Question: I'm after some advice in what direction to take the develop of a new feature in ongoing project. I've been asked to build a new search to act like the hotel search results on hipmunk or kayak - where I load the data in small blocks, say for example 10 hotels per call and reorder as the data comes in.
The site is written in Laravel 4 and the old search was using a basic search with pagination through infinite scroll. Someone mentioned that it would be easier to build this feature in a javascript framework like AngularJS, although this site is already built but I would consider rewriting if there was the benefit.
Currently the project is set up with a backend team who provide us with an API for the data, originally we had considered AngularJS but the data generally requires editing to be useful. The other option may be to use the current Laravel site and turn it into a middle API ready for a javascript framework.
I'm not really sure what direction to take on this. Write my own custom jquery plugin to handle it and keep the current site, or go for AngularJS. I'd really appreciate any advice
I have found a useful plugin that may help me a lot: <URL>
Below is an example of the hipmunk search, you can see they have different hotels. I took these screenshots right after each other. I'm trying to recreate a search system like this.

After doing further research into different options I found using an Observable Array to keep track of everything was a good idea. I found small library to be used with underscore.js:
<URL>
Now its just a case of handling the updating and filtering of the array which I've got a large amount written so far.
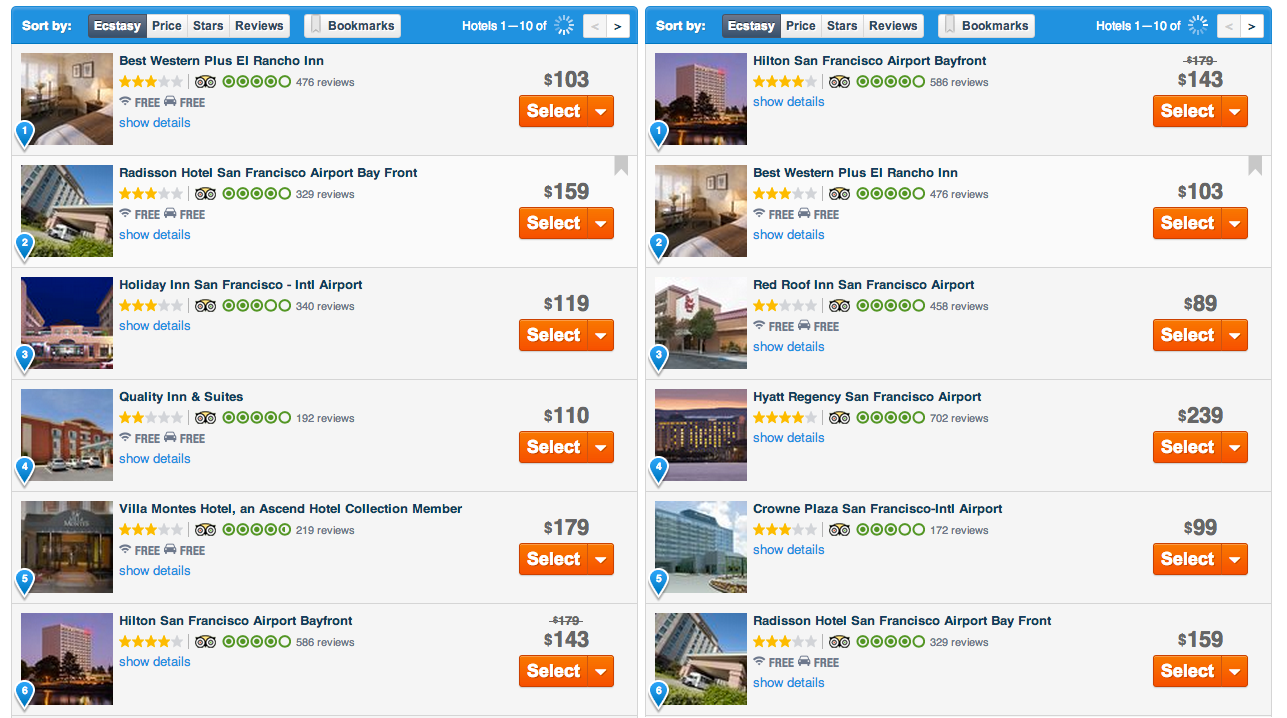
Answer: Yes some frameworks would have helped to create this kind of functionality but since your are not necessarily familiar with those framework it is simpler/faster for you to code it yourself.
Here some advice of how you could implement it:
# Backend
In create your API routes in 'app/routes.php':
'''
Route::get('api/hotels/{ordering}/page/{page}', 'ApiController@order');
//todo Validate data with regular expression
'''
Create your controller 'app/controllers/ApiController.php':
'''
class ApiController extends BaseController {
public function getOrder($ordering, $page){
$query = Hotel::select('*');
switch($ordering){
case "price":
$query->orderBy('price', 'ASC');
break;
case "review":
//...
break;
default:
//...
break;
}
$query->take(10);
//...paging
$hotels = $query->get();
return Response::json($hotels);
}
}
'''
# Frontend
In your HTML create your buttons with different ordering actions:
'''
Filter by:
<div class="btn" data-action="price">Price</button>
<div class="btn" data-action="review">Reviews</button>
Hotels:
<ul id="hotels"></ul>
'''
In Javascript when a button is clicked you fetch the data calling the Laravel API:
'''
$('.btn').click(function() {
var ordering = $(this).data('action');
$.ajax({
type: "get",
url: "api/hotels/"+ordering+"/page/"+currentPage,
dataType: "json",
success: function(result){
var $list = $('#hotels');
$.each(result.hotels, function(idx, hotel) {
$list.append('Hotel: '+hotel.name);
//...
});
},
error: function(xhr, desc, exceptionobj) {
alert(xhr.responseText);
}
});
});
'''
I hope it will help you.